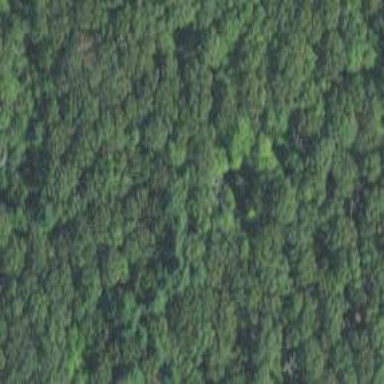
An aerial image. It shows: Woodland consisting mainly of needle-leaved trees.